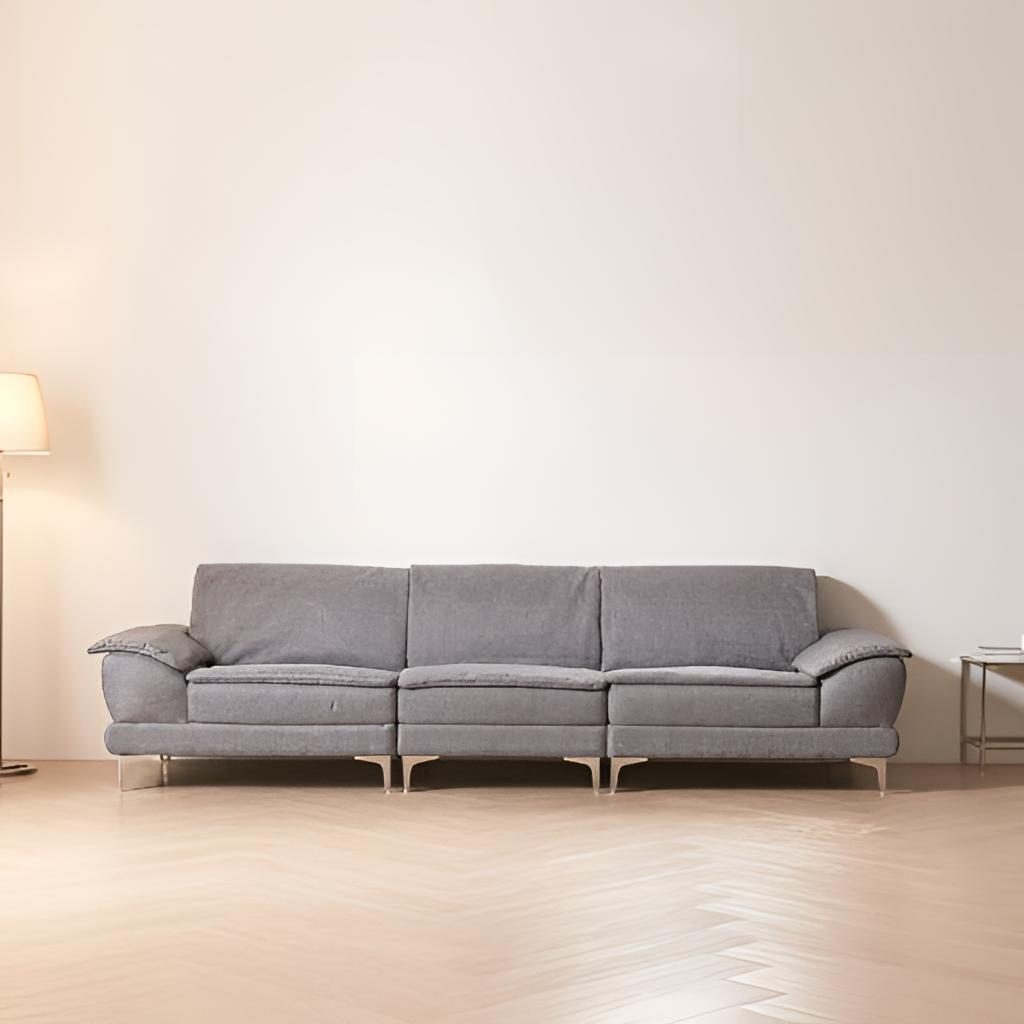
living room, fabric sofa, minimalist, paint wallpaper, with solid pattern, beige wood flooring, with herringbone pattern